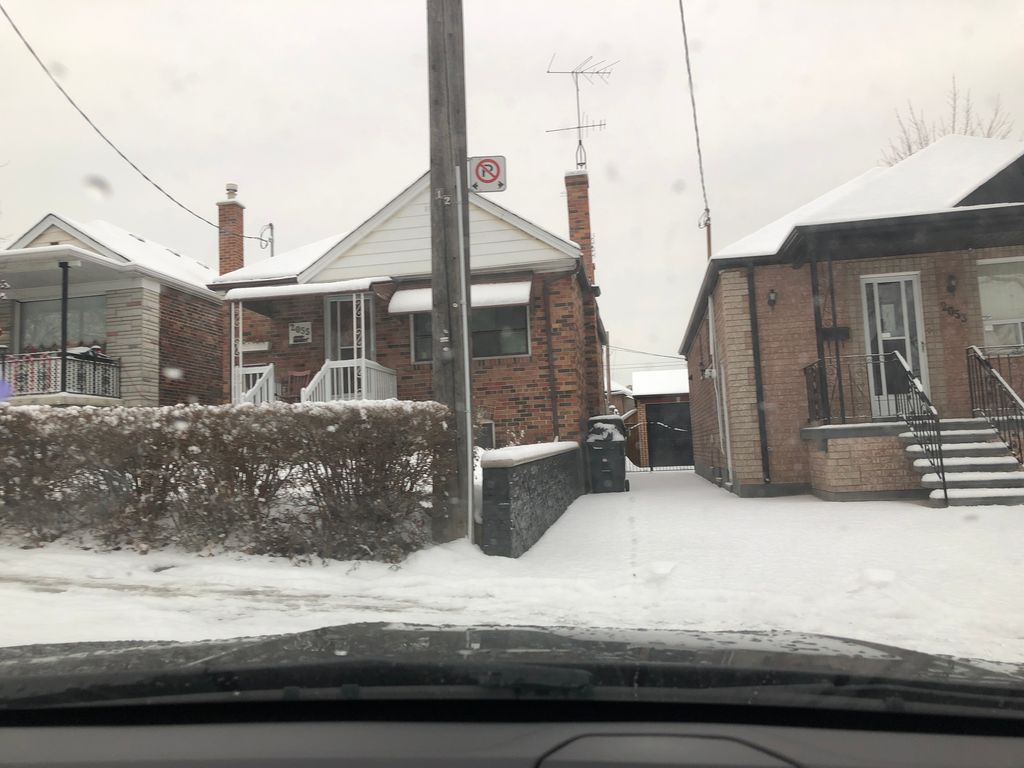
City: toronto